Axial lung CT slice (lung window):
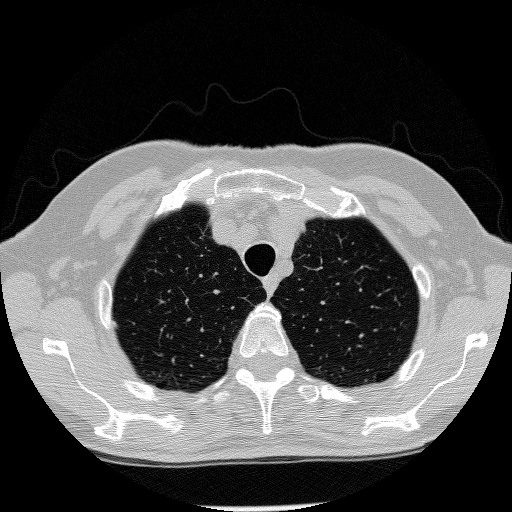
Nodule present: no